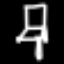
Label: chair